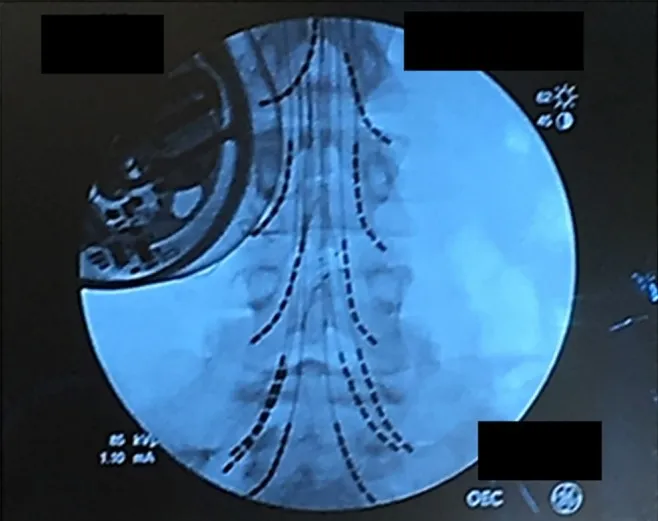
Lead placement showing the final position of the 12-lead array under fluoroscopy. Leads were individually advanced to allow activation of spinal nerve roots from L2 to S1. The patient's baclofen pump is on the upper right.
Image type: radiology (x_ray)